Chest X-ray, PA view. Patient: 69 years old, sex F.
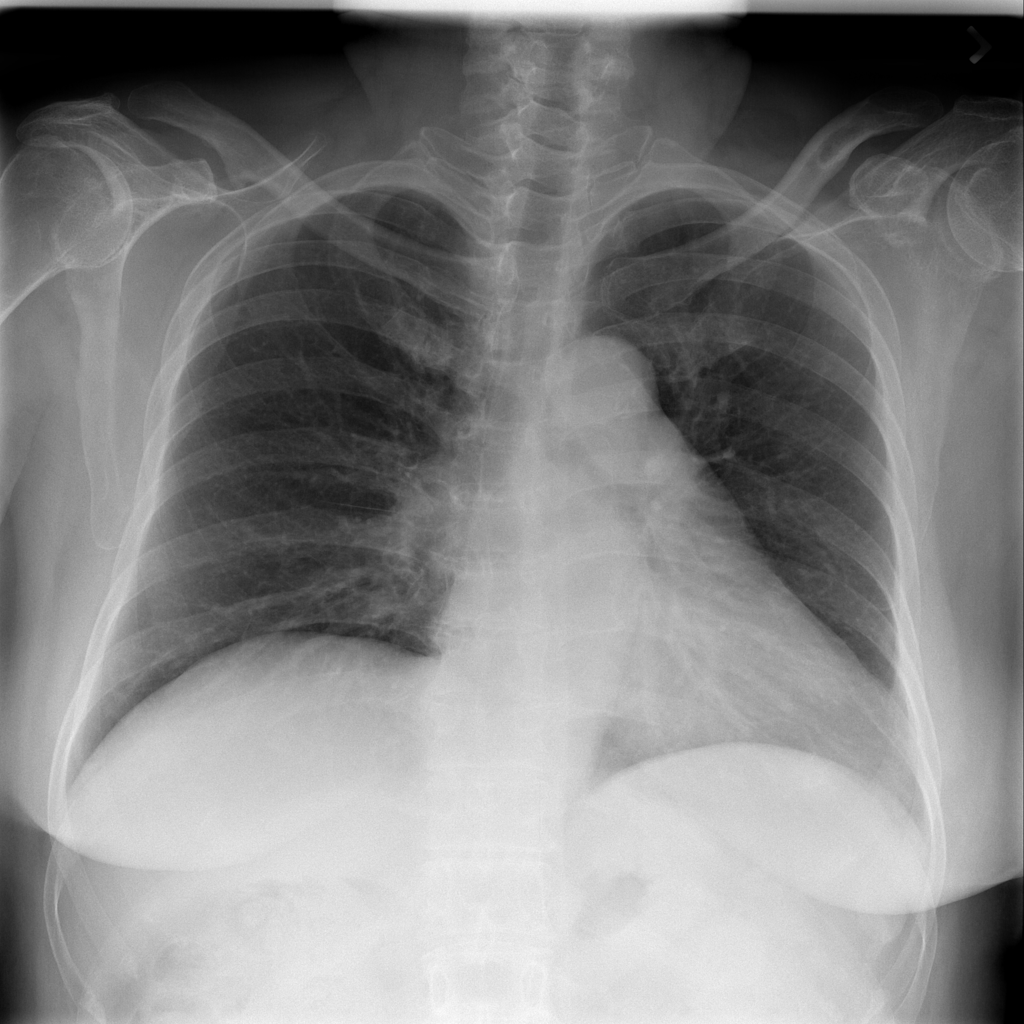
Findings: No Finding